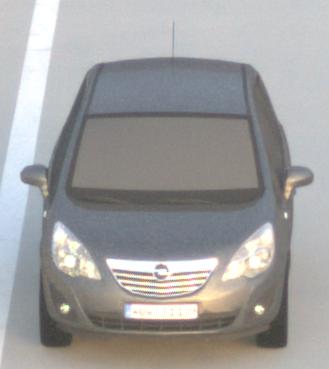
Make: Opel
Model: Meriva 1.4
Detailed model: Meriva (B)
Model produced from: 2010/05
Model produced until: 2013/11
Doors: 5
Color: gray
Road condition: dry road
Daytime: dawn
Contrast: medium contrast